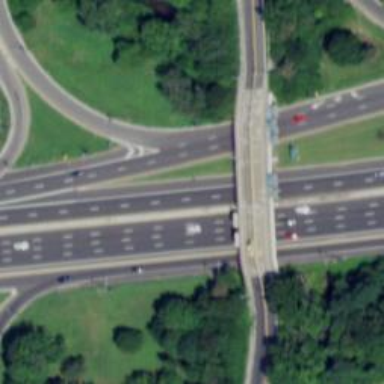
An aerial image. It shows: Motorway junction.